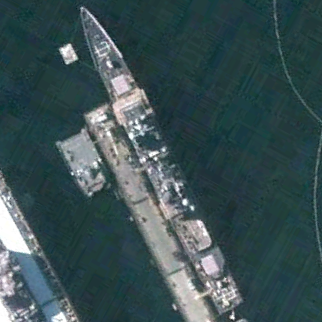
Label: cruiser